Question: I'm trying to make an app for Spotify, but I can't get the first step to work. I have made a folder named 'Spotify' in 'My Documents' (I use Windows 7 64 Bit), and made a folder inside it named 'test'. In 'test' I put a file 'index.html' to test if I can open it in Spotify, but I can't. I have a developer account, so that can't be a problem. When I type 'spotify:app:test' in the search bar, I get something like this:

(Note, in the screenshot it says spotify:app:tutorial, but I get the exact same result as displayed when I type spotify:app:test, saying failed to load application)
Also, I use Spotify version 0.8.7.111.gaf8d06ed-245
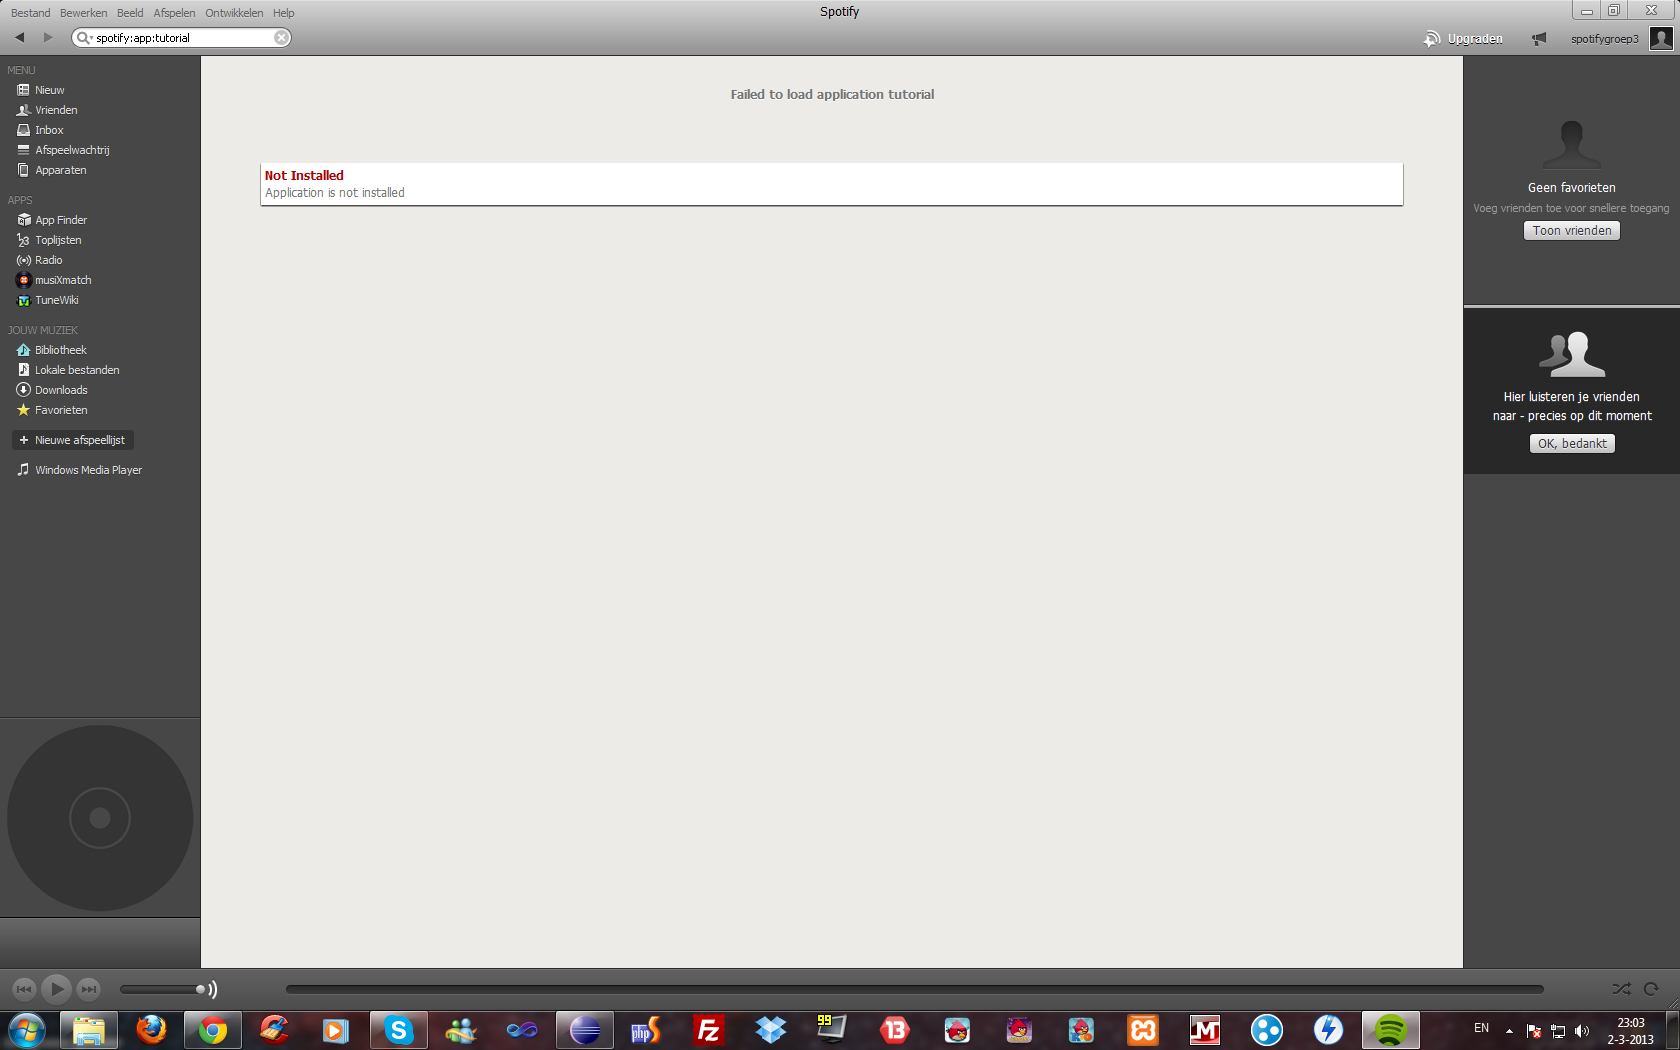
Answer: Spotify cannot load an application unless it has a valid manifest file. The manifest documentation can be found <URL>.
Alternatively, see the <URL> app for a working example of a valid manifest. Note that you at least need an identifier, version and name for a manifest to be considered valid.